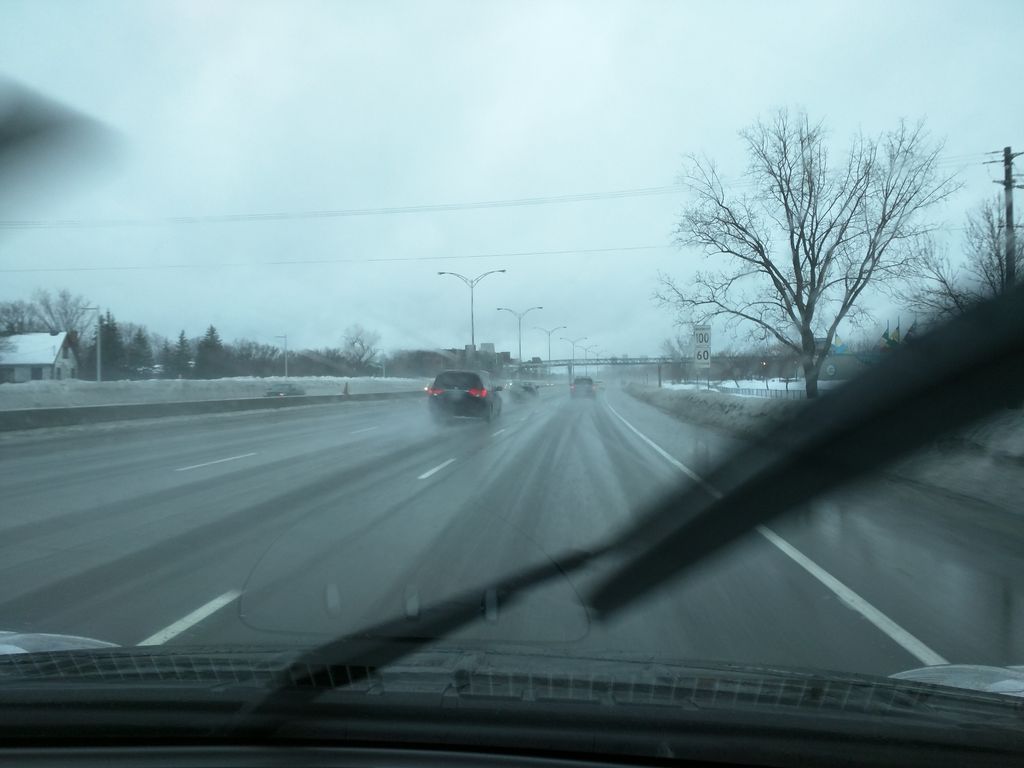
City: montreal